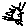
Label: sun